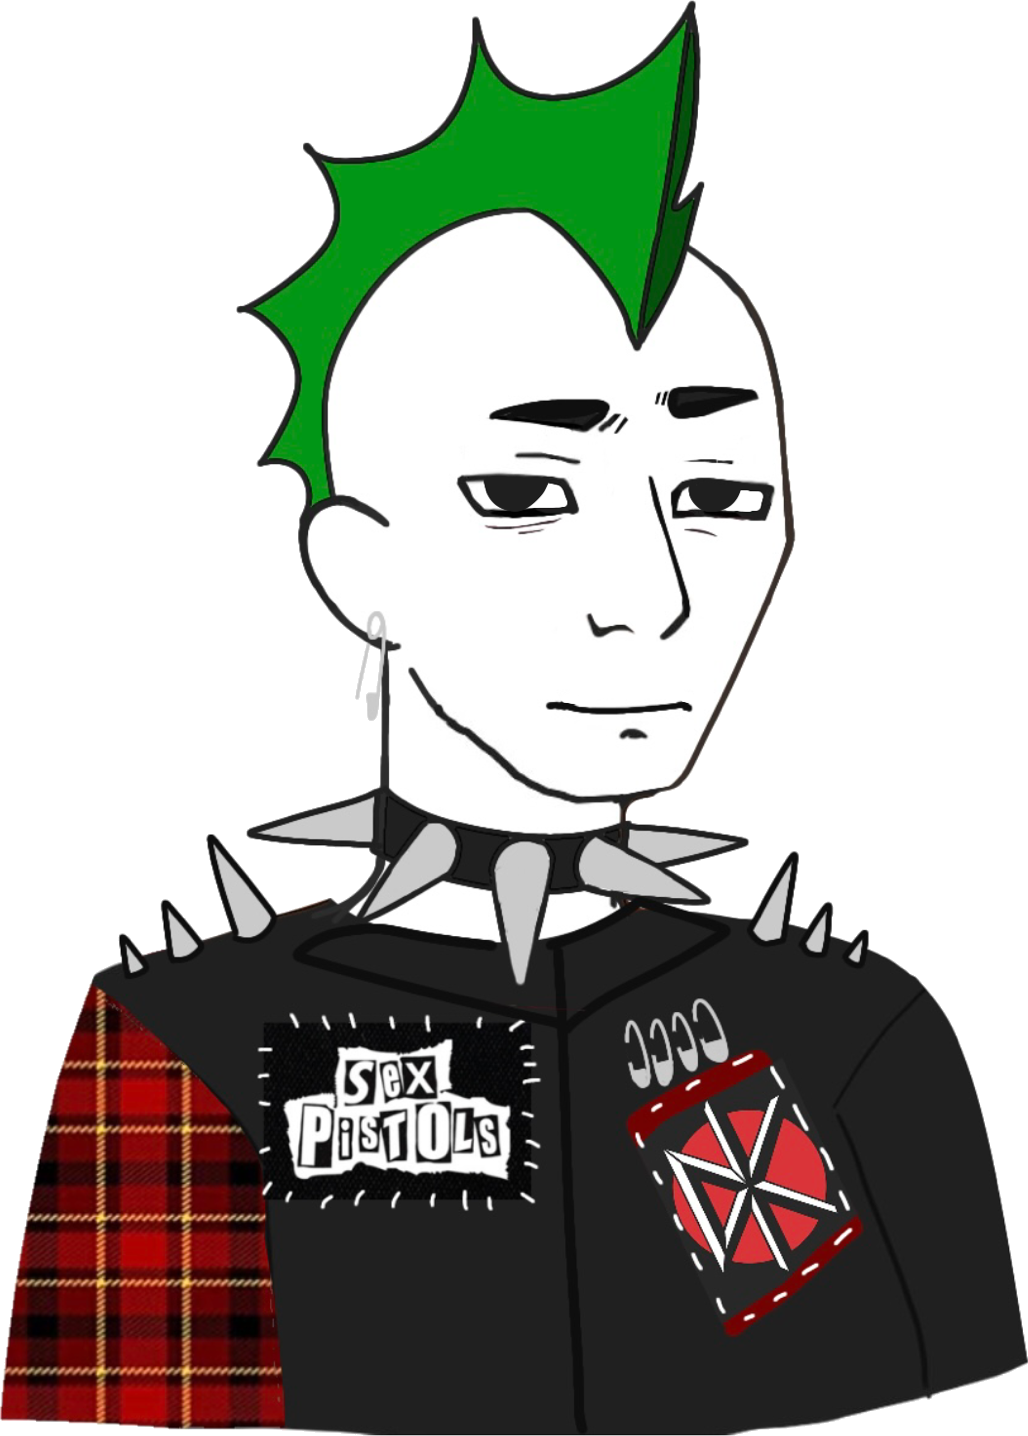
Label: 5_Twinkjak